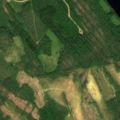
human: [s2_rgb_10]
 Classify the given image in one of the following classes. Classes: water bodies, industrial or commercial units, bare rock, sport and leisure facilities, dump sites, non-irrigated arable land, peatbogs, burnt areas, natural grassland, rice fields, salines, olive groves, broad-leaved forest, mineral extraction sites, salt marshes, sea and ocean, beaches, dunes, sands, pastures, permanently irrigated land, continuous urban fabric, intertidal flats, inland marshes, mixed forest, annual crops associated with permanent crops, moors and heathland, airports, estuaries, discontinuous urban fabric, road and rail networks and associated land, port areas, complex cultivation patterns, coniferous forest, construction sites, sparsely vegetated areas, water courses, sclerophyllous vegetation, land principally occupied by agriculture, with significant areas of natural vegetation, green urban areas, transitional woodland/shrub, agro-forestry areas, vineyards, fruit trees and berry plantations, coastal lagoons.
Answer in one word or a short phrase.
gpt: coniferous forest, mixed forest, transitional woodland/shrub, water bodies